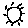
Label: sun